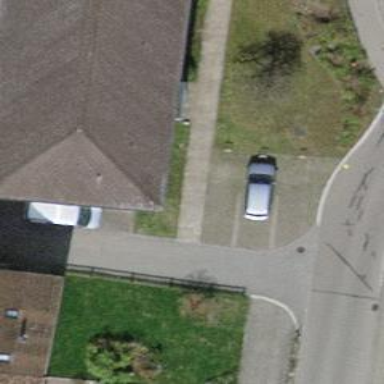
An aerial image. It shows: Street-side parking area.